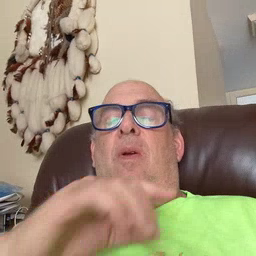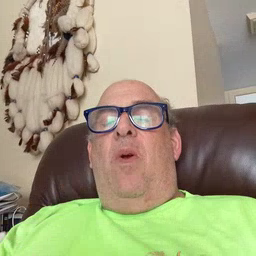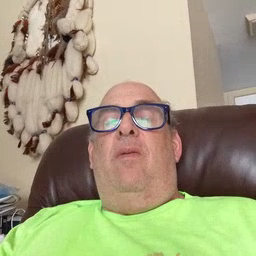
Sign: old